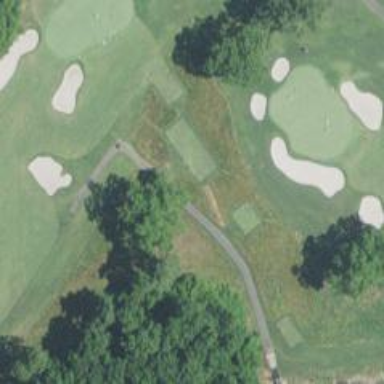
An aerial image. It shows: Path designated for golf carts.